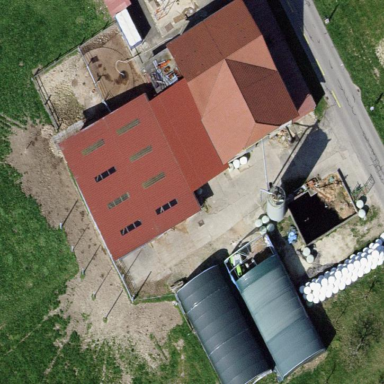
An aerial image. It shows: Farmyard area.